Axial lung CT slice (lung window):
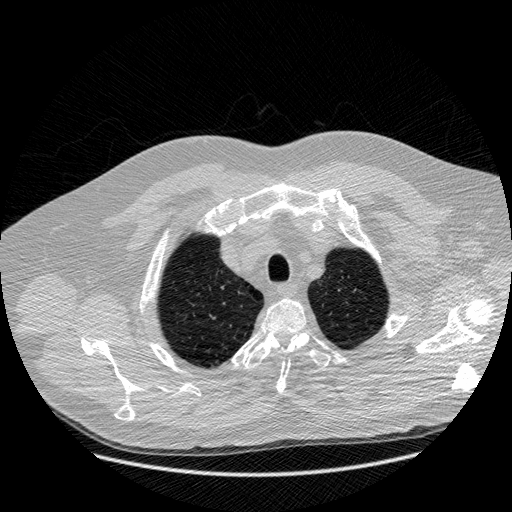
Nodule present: no